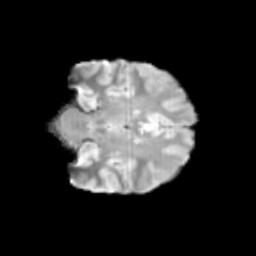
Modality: T2w
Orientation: coronal
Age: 9
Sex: male
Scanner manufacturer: siemens
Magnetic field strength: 3 T
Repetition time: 3.8 s
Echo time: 0.07 s